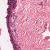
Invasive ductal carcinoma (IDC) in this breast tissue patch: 0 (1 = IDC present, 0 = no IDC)